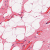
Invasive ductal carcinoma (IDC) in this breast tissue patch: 0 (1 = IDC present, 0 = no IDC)